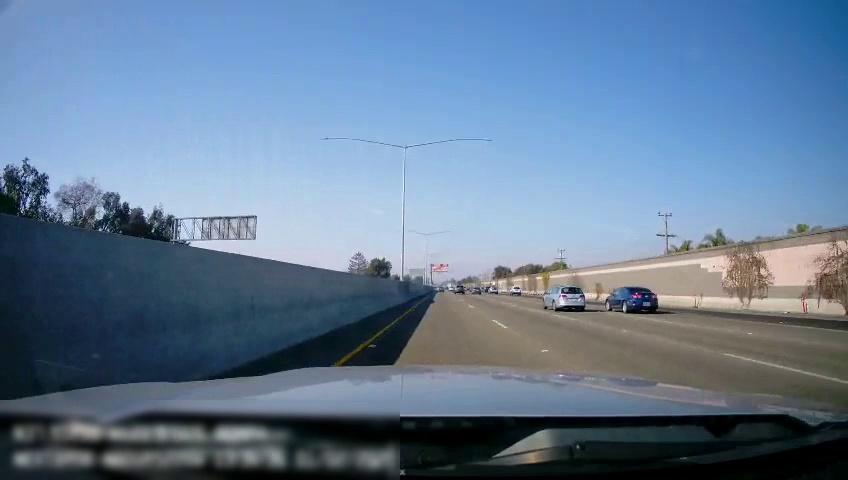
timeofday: Day
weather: Sunny
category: Drivable Space
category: Vehicles | Car
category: Vehicles | Car
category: Vehicles | Car
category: Vehicles | SUV
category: Vehicles | Car
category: Lanes | Current Lane
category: Lanes | Current Lane
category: Lanes | Alternate Lane
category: Lanes | Alternate Lane
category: Lanes | Alternate Lane